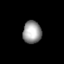
Tissue: lung
Cell type: Myeloid cells
Senescence score: 0.5729
Nuclear area (px): 403
Mean DAPI intensity: 156.189